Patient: sex M, age 52
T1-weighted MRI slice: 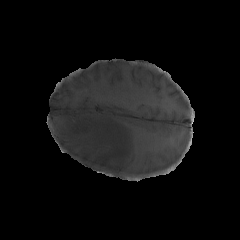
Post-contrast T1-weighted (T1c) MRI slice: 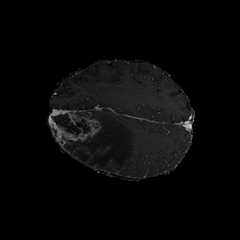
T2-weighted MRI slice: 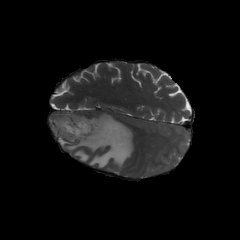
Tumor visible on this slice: yes
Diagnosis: Glioblastoma, IDH-wildtype
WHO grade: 4